Question: I have this following combo box, where i am able to create my combo box with items etc, but the look is not same as JTextField. How can i make JCombobox look same like JTextField?

MyComboBox.java:
'''
import java.awt.Color;
import javax.swing.*;
import javax.swing.border.Border;
import javax.swing.border.LineBorder;
import javax.swing.plaf.basic.BasicComboBoxUI;
public class MyComboBox extends JComboBox {
public MyComboBox(String[] name) {
Border border = BorderFactory.createEmptyBorder(11, 11, 11, 11);
JComboBox cb = new JComboBox(name);
cb.setUI(new BasicComboBoxUI() {
@Override
protected JButton createArrowButton() {
return new JButton() {
@Override
public int getWidth() {
return 0;
}
};
}
});
setModel(cb.getModel());
setOpaque(false);
setBorder(new LineBorder(Color.black, 1, true));
//setBackground(Color.white);
setVisible(true);
}
// public void paintComponent(Graphics g) {
// super.paintComponent(g);
// g.setColor(new Color(red, green, blue) );
// g.fillOval(125, 125, 50, 50);
// }
}
'''
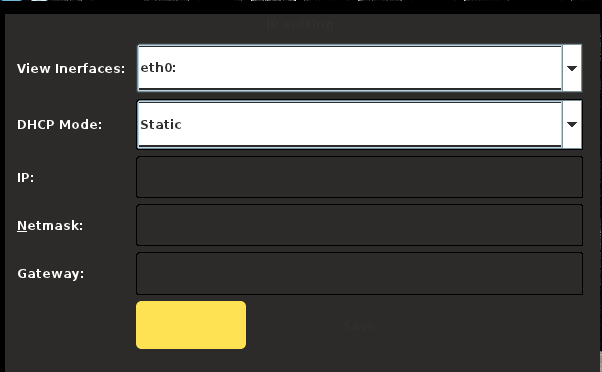
Answer: - best of all could be use <URL>, but 'Look and Feel' sensitive, only for 'Metal Look and Feel'

'''
import java.awt.*;
import java.util.Vector;
import javax.swing.*;
import javax.swing.UIManager;
import javax.swing.plaf.ColorUIResource;
import javax.swing.plaf.metal.MetalComboBoxButton;
public class MyComboBox {
private Vector<String> listSomeString = new Vector<String>();
private JComboBox someComboBox = new JComboBox(listSomeString);
private JComboBox editableComboBox = new JComboBox(listSomeString);
private JComboBox non_EditableComboBox = new JComboBox(listSomeString);
private JFrame frame;
public MyComboBox() {
listSomeString.add("-");
listSomeString.add("Snowboarding");
listSomeString.add("Rowing");
listSomeString.add("Knitting");
listSomeString.add("Speed reading");
//
someComboBox.setPrototypeDisplayValue("xxxxxxxxxxxxxxxxxxxxxxxxxxxxxxxxxxxxxxxxxx");
someComboBox.setFont(new Font("Serif", Font.BOLD, 16));
someComboBox.setEditable(true);
someComboBox.getEditor().getEditorComponent().setBackground(Color.YELLOW);
((JTextField) someComboBox.getEditor().getEditorComponent()).setBackground(Color.YELLOW);
//
editableComboBox.setPrototypeDisplayValue("xxxxxxxxxxxxxxxxxxxxxxxxxxxxxxxxxxxxxxxxxx");
editableComboBox.setFont(new Font("Serif", Font.BOLD, 16));
editableComboBox.setEditable(true);
JTextField text = ((JTextField) editableComboBox.getEditor().getEditorComponent());
text.setBackground(Color.YELLOW);
JComboBox coloredArrowsCombo = editableComboBox;
Component[] comp = coloredArrowsCombo.getComponents();
for (int i = 0; i < comp.length; i++) {
if (comp[i] instanceof MetalComboBoxButton) {
MetalComboBoxButton coloredArrowsButton = (MetalComboBoxButton) comp[i];
coloredArrowsButton.setBackground(null);
break;
}
}
//
non_EditableComboBox.setPrototypeDisplayValue("xxxxxxxxxxxxxxxxxxxxxxxxxxxxxxxxxxxxxxxxxx");
non_EditableComboBox.setFont(new Font("Serif", Font.BOLD, 16));
//
frame = new JFrame();
frame.setLayout(new GridLayout(0, 1, 10, 10));
frame.add(someComboBox);
frame.add(editableComboBox);
frame.add(non_EditableComboBox);
frame.setDefaultCloseOperation(JFrame.EXIT_ON_CLOSE);
frame.setLocation(100, 100);
frame.pack();
frame.setVisible(true);
}
public static void main(String[] args) {
UIManager.put("ComboBox.background", new ColorUIResource(Color.yellow));
UIManager.put("JTextField.background", new ColorUIResource(Color.yellow));
UIManager.put("ComboBox.selectionBackground", new ColorUIResource(Color.magenta));
UIManager.put("ComboBox.selectionForeground", new ColorUIResource(Color.blue));
SwingUtilities.invokeLater(new Runnable() {
@Override
public void run() {
MyComboBox aCTF = new MyComboBox();
}
});
}
}
'''